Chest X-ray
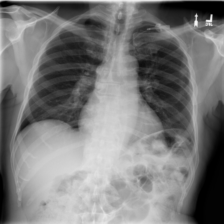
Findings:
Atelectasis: negative
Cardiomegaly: negative
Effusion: negative
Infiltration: negative
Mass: negative
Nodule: negative
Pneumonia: negative
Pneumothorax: negative
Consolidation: negative
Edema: negative
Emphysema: negative
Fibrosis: negative
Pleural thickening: negative
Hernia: negative